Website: lowes
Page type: customer-info-address
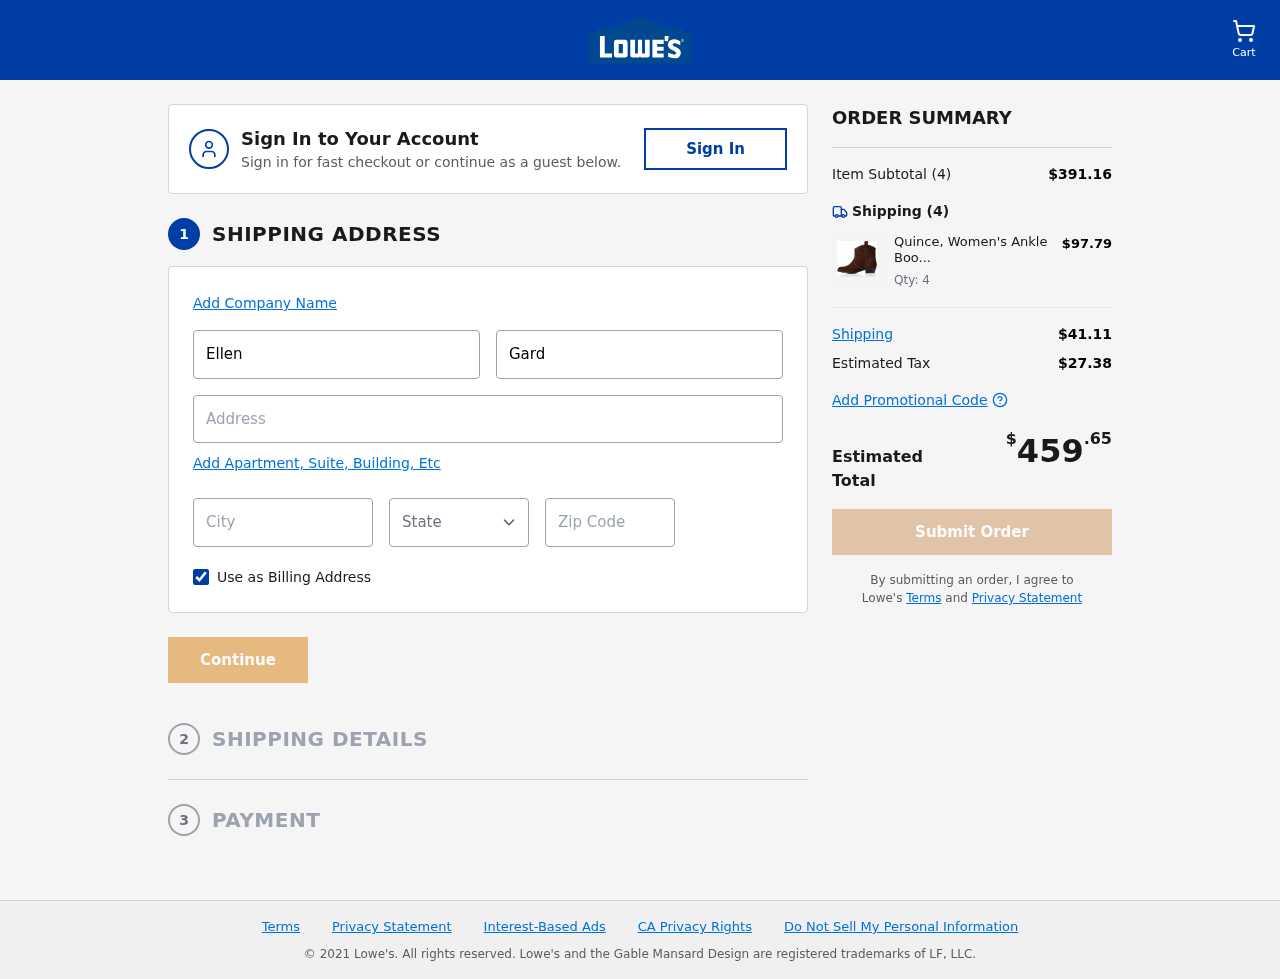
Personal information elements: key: PII_CITY
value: South Cindy
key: PII_FIRSTNAME
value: Ellen
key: PII_LASTNAME
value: Gardner
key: PII_POSTCODE
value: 66314
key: PII_STATE_ABBR
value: WA
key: PII_STREET
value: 38976 William Hollow Suite 309
Product elements: key: PRODUCT1_NAME
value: Quince, Women's Ankle Boots
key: PRODUCT1_PRICE
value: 97.79
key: PRODUCT1_QUANTITY
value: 4
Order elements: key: ORDER_NUM_ITEMS
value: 4
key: ORDER_SUBTOTAL
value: $391.16
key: ORDER_NUM_ITEMS2
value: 4
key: ORDER_SHIPPING_COST
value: $41.11
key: ORDER_TAX
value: $27.38
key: ORDER_TOTAL
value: $459.65